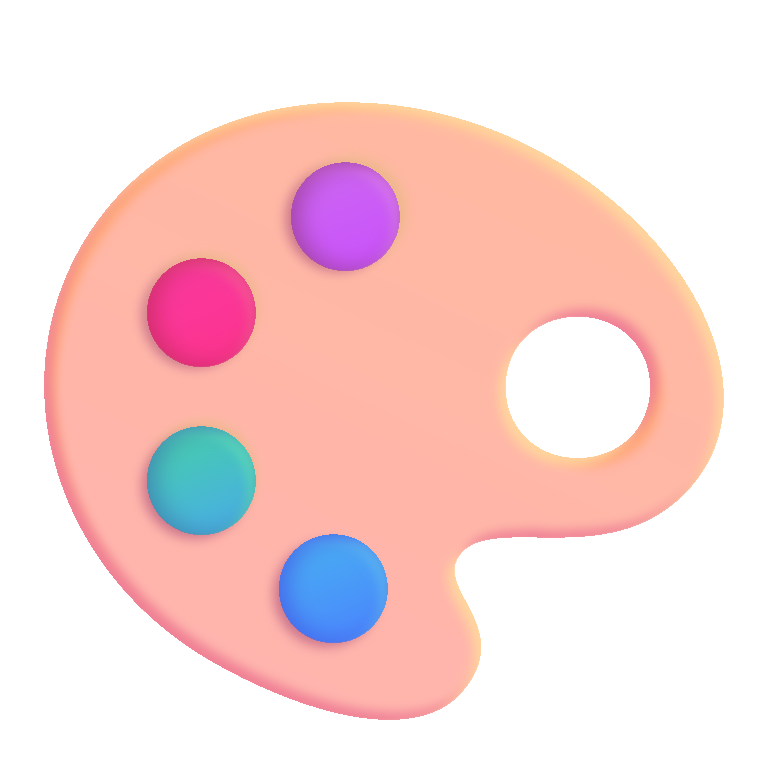
artist palette color